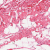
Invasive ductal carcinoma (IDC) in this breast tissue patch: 0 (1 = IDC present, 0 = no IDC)